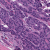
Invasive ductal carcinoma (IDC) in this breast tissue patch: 1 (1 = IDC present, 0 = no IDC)